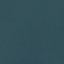
Label: SeaLake